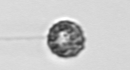
Label: coccolithophorid